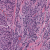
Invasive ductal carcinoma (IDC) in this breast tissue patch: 1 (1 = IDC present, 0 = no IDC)